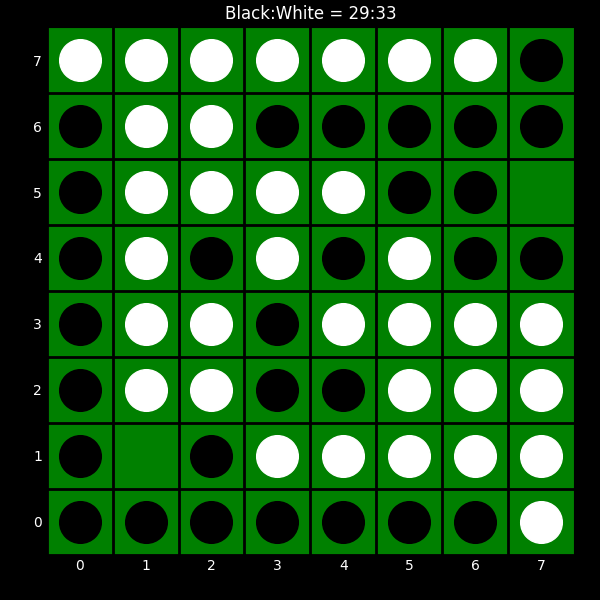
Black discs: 29
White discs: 33